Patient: sex M, age 35
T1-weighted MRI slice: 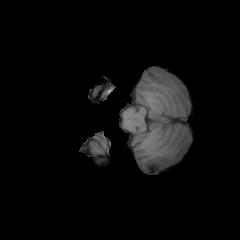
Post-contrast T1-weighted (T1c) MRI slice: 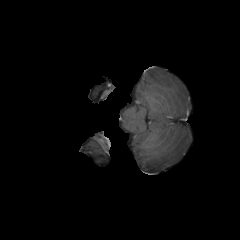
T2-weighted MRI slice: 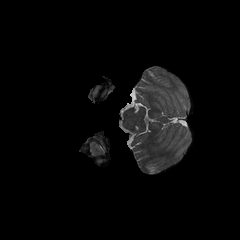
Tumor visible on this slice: no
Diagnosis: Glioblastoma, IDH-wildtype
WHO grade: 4